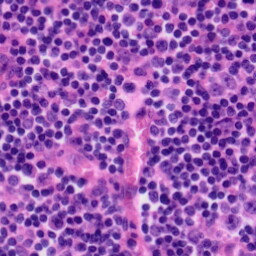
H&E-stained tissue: Tonsil